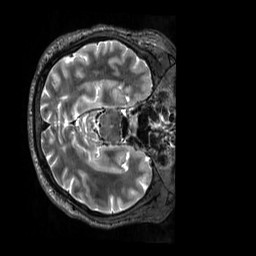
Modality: T2w
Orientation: axial
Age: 26
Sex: male
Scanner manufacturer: siemens
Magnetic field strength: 3 T
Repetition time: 3.2 s
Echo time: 0.728 s